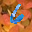
Label: 6